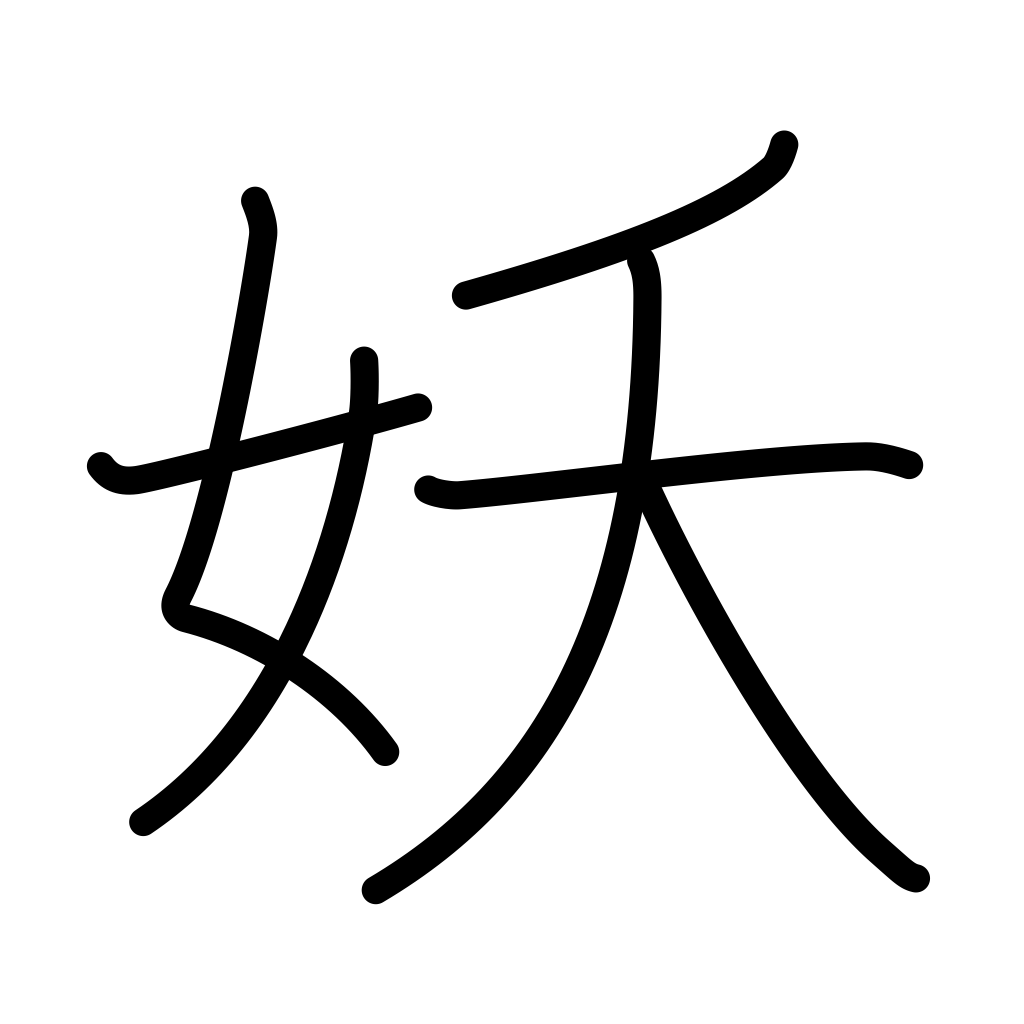
Meaning: attractive, bewitching, calamity